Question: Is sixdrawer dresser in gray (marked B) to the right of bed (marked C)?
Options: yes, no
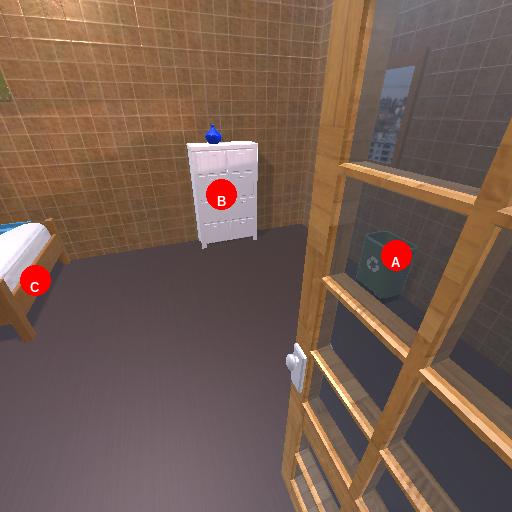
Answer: yes